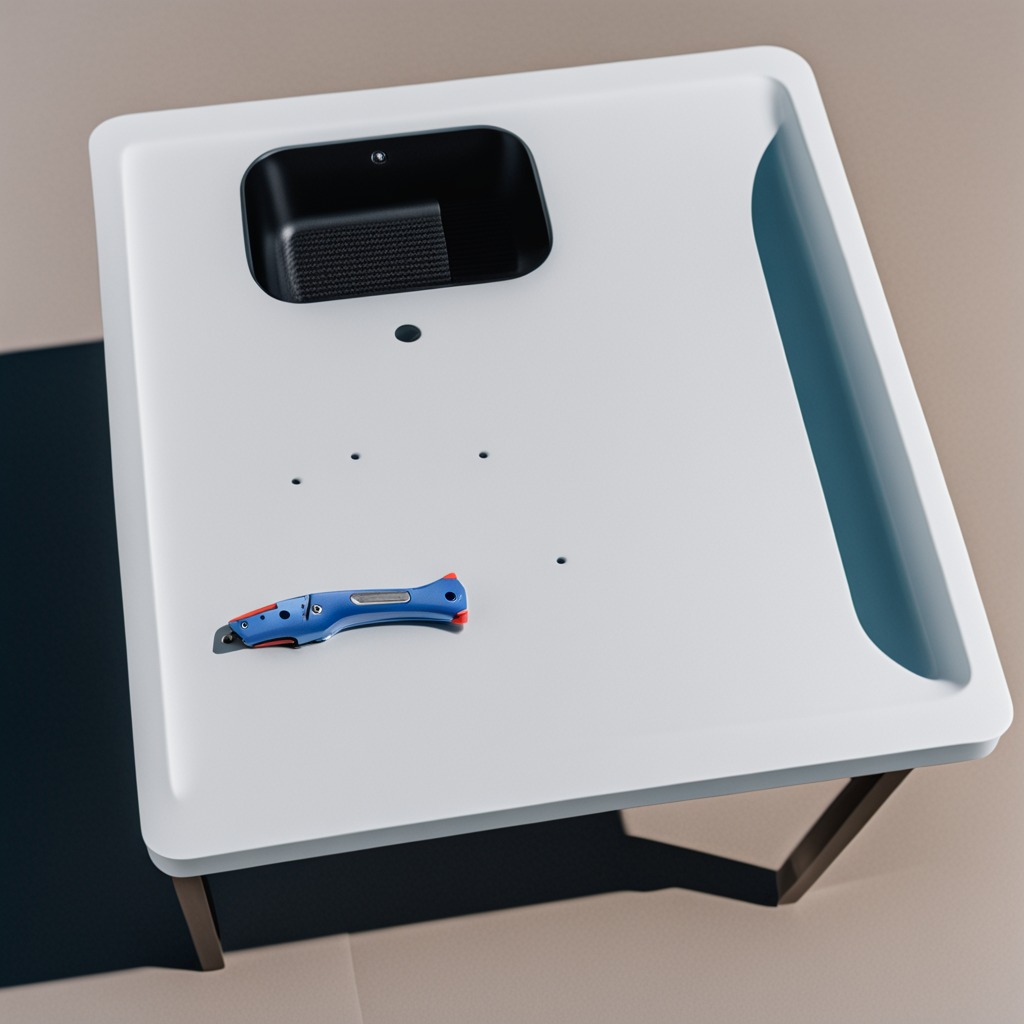
A utility knife lies on the table.